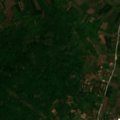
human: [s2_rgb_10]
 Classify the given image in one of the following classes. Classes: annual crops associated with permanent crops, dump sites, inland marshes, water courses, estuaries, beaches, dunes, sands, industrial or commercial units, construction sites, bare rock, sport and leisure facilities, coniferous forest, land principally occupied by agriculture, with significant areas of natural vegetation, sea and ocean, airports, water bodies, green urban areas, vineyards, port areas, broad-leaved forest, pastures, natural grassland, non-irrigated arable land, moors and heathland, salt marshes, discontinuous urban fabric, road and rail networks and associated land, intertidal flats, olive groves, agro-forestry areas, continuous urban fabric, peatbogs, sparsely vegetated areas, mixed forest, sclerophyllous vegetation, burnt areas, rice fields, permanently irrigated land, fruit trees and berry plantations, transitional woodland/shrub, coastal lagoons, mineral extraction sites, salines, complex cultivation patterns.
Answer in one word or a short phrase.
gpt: non-irrigated arable land, complex cultivation patterns, land principally occupied by agriculture, with significant areas of natural vegetation, broad-leaved forest, transitional woodland/shrub